Question: This is really weird. I have a function that look pretty much the same but doesn't throw the exception. Here is problematic code:
'''
public Header[] generateHeaders() {
Header[] headers = new Header[2];
headers[0] = new BasicHeader("Client", "android");
headers[1] = new BasicHeader("Accept", "application/json; charset=UTF-8");
return headers;
}
public HttpPost getHttpRequestPost() throws URISyntaxException {
HttpPost request = new HttpPost(new URI(generateQueryUrl()));
request.setHeaders(generateHeaders());
setTimeout(request);
return request;
}
protected Query buildQuery() {
Query query = null;
query = new Query(new Config(), getContext());
query.addOrderedParam(FUNCTION_NAME);
return query;
}
'''
Code below causes 'ClientProtocolException', precisely this: 'Caused by: org.apache.http.ProtocolException: Invalid header: :'
'''
public HttpResponse execute() throws URISyntaxException, ClientProtocolException,
IOException {
HttpClient client = new DefaultHttpClient();
HttpResponse response = response = client.execute(buildQuery().getHttpRequestPost());
return response;
}
'''
It doesn't point to any of 2 headers but like some empty header. What is going on here?
Exception occurs inside client.execute(...), obviously I can't debug in there...
Those might be response headers... however I can't see anything wrong in fiddler. Here is request and response body:
'''
GET http://myapp.api.pl/api/bankName?accountNumber=32195000012006548541990002 HTTP/1.1
User-Agent: Fiddler
Accept: application/json
Client: android
Host: myapp.api.pl
'''
'''
HTTP/1.1 404 Not Found
Date: Tue, 12 Nov 2013 08:35:01 GMT
Server: Apache
X-Powered-By: PleskLin
Content-Length: 0
Connection: close
Content-Type: application/json; charset=UTF-8
'''
Ok I lied a bit, not everything is allright in fiddler. If the parameter accountNumber specifies wrong number, function is supposed to return 404. It does, but also there is error popup in fiddler:

EDIT:
Pasting requested stack trace:
'''
11-08 13:09:30.691: W/System.err(20729): org.apache.http.client.ClientProtocolException
11-08 13:09:30.701: W/System.err(20729): at org.apache.http.impl.client.AbstractHttpClient.execute(AbstractHttpClient.java:557)
11-08 13:09:30.711: W/System.err(20729): at org.apache.http.impl.client.AbstractHttpClient.execute(AbstractHttpClient.java:487)
11-08 13:09:30.711: W/System.err(20729): at org.apache.http.impl.client.AbstractHttpClient.execute(AbstractHttpClient.java:465)
11-08 13:09:30.721: W/System.err(20729): at pl.test.helloapp.communication.requests.BaseRequest.execute(BaseRequest.java:75)
11-08 13:09:30.721: W/System.err(20729): at pl.test.helloapp.async.LoginAsyncTask.doInBackground(LoginAsyncTask.java:51)
11-08 13:09:30.721: W/System.err(20729): at pl.test.helloapp.async.LoginAsyncTask.doInBackground(LoginAsyncTask.java:1)
11-08 13:09:30.721: W/System.err(20729): at android.os.AsyncTask$2.call(AsyncTask.java:287)
11-08 13:09:30.731: W/System.err(20729): at java.util.concurrent.FutureTask.run(FutureTask.java:234)
11-08 13:09:30.731: W/System.err(20729): at android.os.AsyncTask$SerialExecutor$1.run(AsyncTask.java:230)
11-08 13:09:30.731: W/System.err(20729): at java.util.concurrent.ThreadPoolExecutor.runWorker(ThreadPoolExecutor.java:1080)
11-08 13:09:30.731: W/System.err(20729): at java.util.concurrent.ThreadPoolExecutor$Worker.run(ThreadPoolExecutor.java:573)
11-08 13:09:30.731: W/System.err(20729): at java.lang.Thread.run(Thread.java:841)
11-08 13:09:30.731: W/System.err(20729): Caused by: org.apache.http.ProtocolException: Invalid header: :
11-08 13:09:30.731: W/System.err(20729): at org.apache.http.impl.io.AbstractMessageParser.parseHeaders(AbstractMessageParser.java:162)
11-08 13:09:30.731: W/System.err(20729): at org.apache.http.impl.io.AbstractMessageParser.parse(AbstractMessageParser.java:178)
11-08 13:09:30.741: W/System.err(20729): at org.apache.http.impl.AbstractHttpClientConnection.receiveResponseHeader(AbstractHttpClientConnection.java:180)
11-08 13:09:30.741: W/System.err(20729): at org.apache.http.impl.conn.DefaultClientConnection.receiveResponseHeader(DefaultClientConnection.java:235)
11-08 13:09:30.741: W/System.err(20729): at org.apache.http.impl.conn.AbstractClientConnAdapter.receiveResponseHeader(AbstractClientConnAdapter.java:259)
11-08 13:09:30.741: W/System.err(20729): at org.apache.http.protocol.HttpRequestExecutor.doReceiveResponse(HttpRequestExecutor.java:279)
11-08 13:09:30.741: W/System.err(20729): at org.apache.http.protocol.HttpRequestExecutor.execute(HttpRequestExecutor.java:121)
11-08 13:09:30.741: W/System.err(20729): at org.apache.http.impl.client.DefaultRequestDirector.execute(DefaultRequestDirector.java:428)
11-08 13:09:30.751: W/System.err(20729): at org.apache.http.impl.client.AbstractHttpClient.execute(AbstractHttpClient.java:555)
11-08 13:09:30.751: W/System.err(20729): ... 11 more
'''
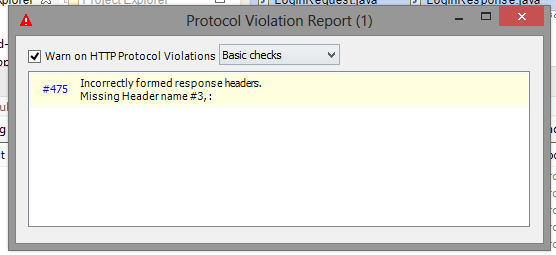
Answer: I wasn't able to fix the problem using this code. I swaped communication framework with another one. Apache HTTPClient had problem with those responses, but for HttpURLConnection everything was just fine, so I dropped the Apache usage.